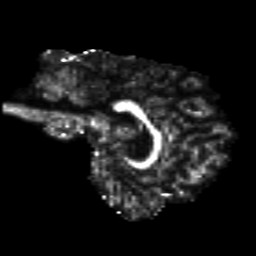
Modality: FA
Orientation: sagittal
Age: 18
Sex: male
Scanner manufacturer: siemens
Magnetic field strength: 3 T
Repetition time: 8.8 s
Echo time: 0.085 s